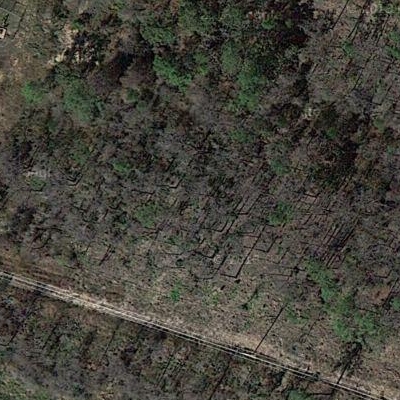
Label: Forest